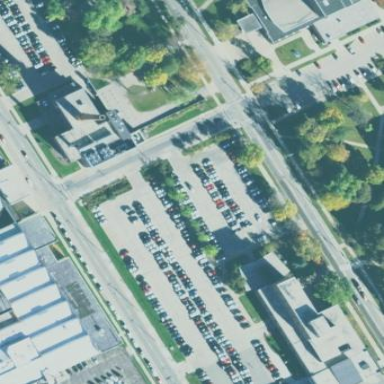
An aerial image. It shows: Parking area with surface.